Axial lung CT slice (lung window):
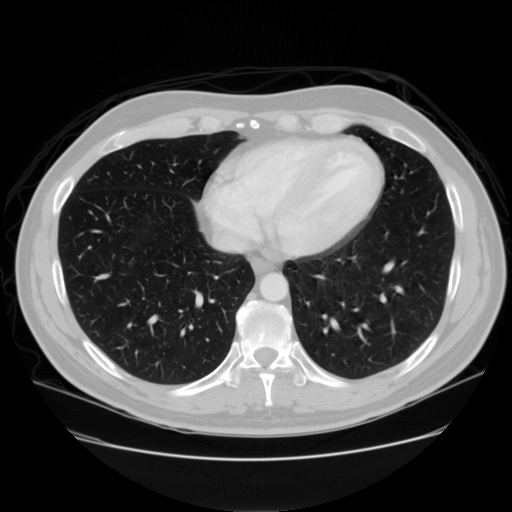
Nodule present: no